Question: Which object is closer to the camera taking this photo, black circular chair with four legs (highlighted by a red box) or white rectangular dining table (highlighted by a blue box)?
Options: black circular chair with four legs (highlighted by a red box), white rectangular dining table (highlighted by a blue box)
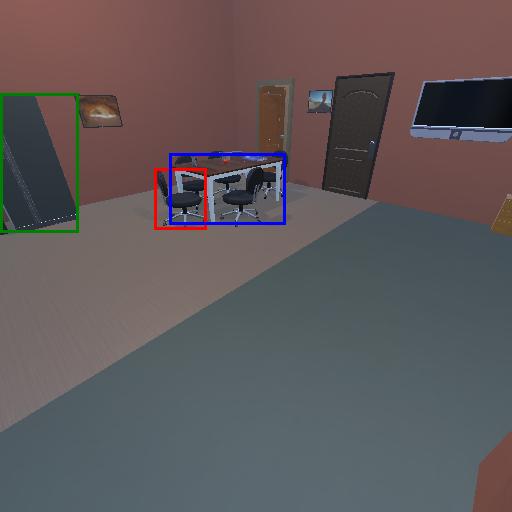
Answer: black circular chair with four legs (highlighted by a red box)